Question: I am using a 'ListView' and a custom adapter ('FooAdapter')
the 'FooAdapter' sets the list view in the constructor like this:
'''
public FooAdapter(Context context, List<Foo> list) {
super(context, R.layout.list_item_foo, list);
this.list = list;
this.inflater = LayoutInflater.from(context);
}
'''
All that is working fine
For the first row of the 'ListView' I want to change the design of the row. Is that possible? Here is a mockup of what I'm envisioning.

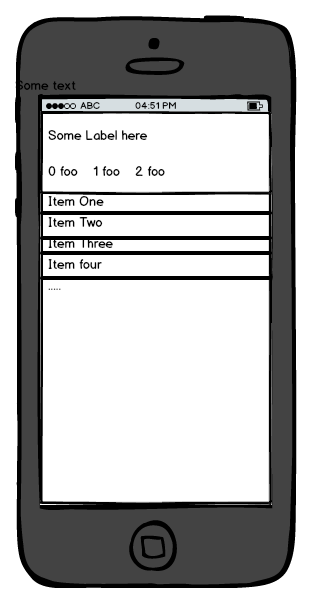
Answer: You can add a header to the ListView like this:
'''
View header = getLayoutInflater().inflate(R.layout.header, null);
listView.addHeaderView(header);
'''
The header will scroll with the content.